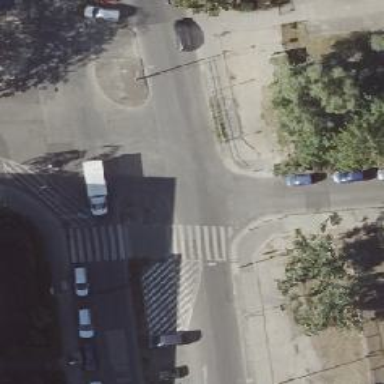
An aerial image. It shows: Marked zebra crossing with pedestrian island.